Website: crate-barrel
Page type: payment
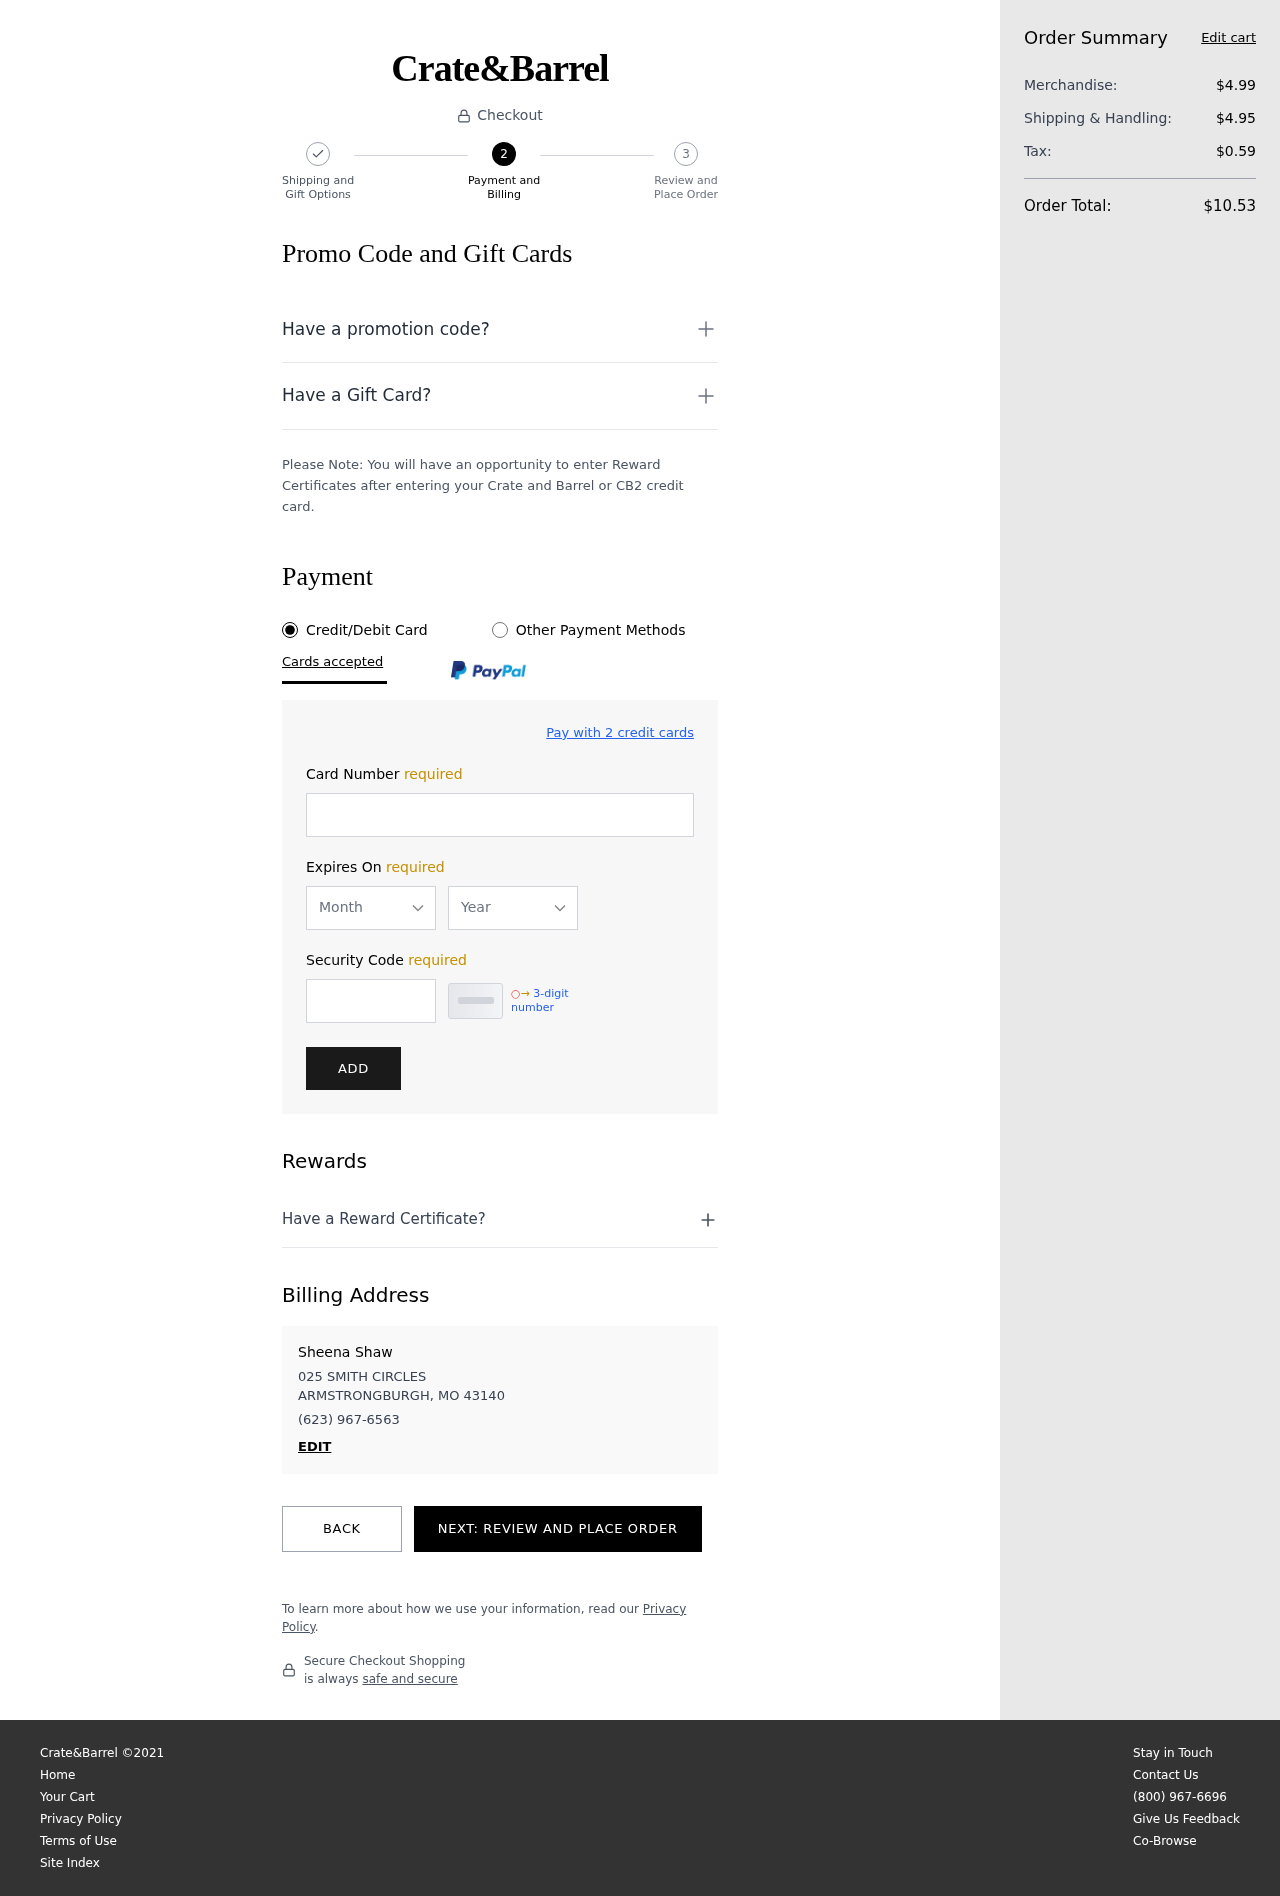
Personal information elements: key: PII_CARD_EXPIRY_MONTH
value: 06
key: PII_CARD_EXPIRY_YEAR
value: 27
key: PII_CITY_STATE_ZIP
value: ARMSTRONGBURGH, MO 43140
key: PII_FULLNAME
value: Sheena Shaw
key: PII_PHONE
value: (623) 967-6563
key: PII_STREET
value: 025 SMITH CIRCLES
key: PII_CARD_NUMBER
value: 6011 0005 3767 3257
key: PII_CARD_CVV
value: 303
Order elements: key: ORDER_SUBTOTAL
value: $4.99
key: ORDER_SHIPPING_COST
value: $4.95
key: ORDER_TAX
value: $0.59
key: ORDER_TOTAL
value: $10.53